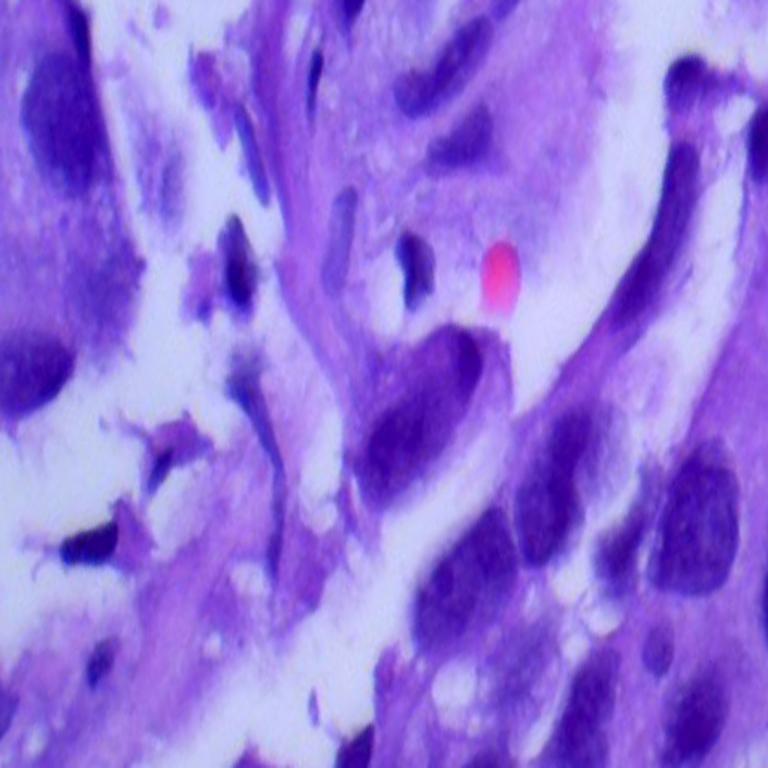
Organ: lung
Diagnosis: adenocarcinomas